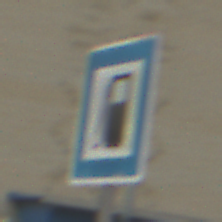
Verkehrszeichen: Tankstelle
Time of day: MorningAfternoon
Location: Outdoor (Suburban)
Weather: PartlyCloudy
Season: NotSpecified
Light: Natural